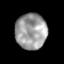
Tissue: prostate
Cell type: T cells
Senescence score: 0.2537
Nuclear area (px): 1097
Mean DAPI intensity: 157.248